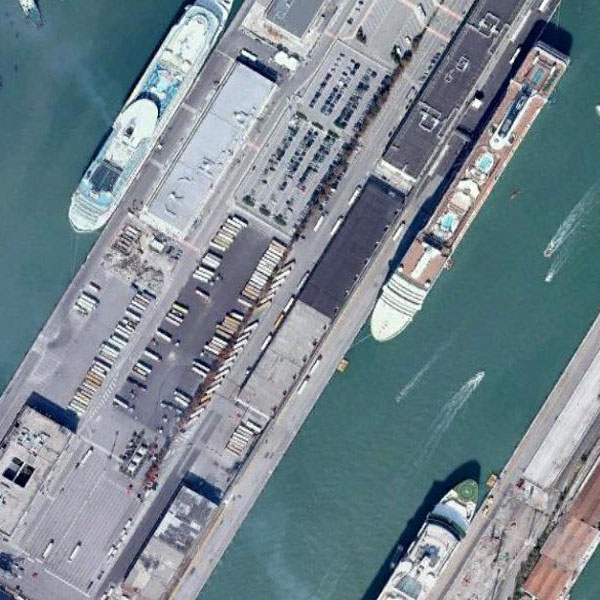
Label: Port